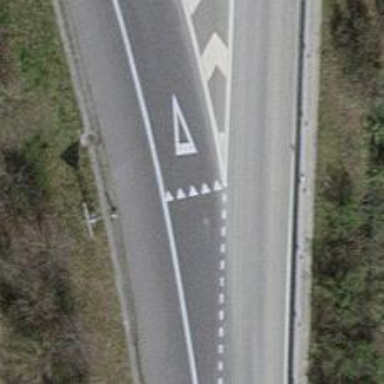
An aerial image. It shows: Road with "give way" sign.